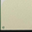
Piece: xx